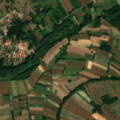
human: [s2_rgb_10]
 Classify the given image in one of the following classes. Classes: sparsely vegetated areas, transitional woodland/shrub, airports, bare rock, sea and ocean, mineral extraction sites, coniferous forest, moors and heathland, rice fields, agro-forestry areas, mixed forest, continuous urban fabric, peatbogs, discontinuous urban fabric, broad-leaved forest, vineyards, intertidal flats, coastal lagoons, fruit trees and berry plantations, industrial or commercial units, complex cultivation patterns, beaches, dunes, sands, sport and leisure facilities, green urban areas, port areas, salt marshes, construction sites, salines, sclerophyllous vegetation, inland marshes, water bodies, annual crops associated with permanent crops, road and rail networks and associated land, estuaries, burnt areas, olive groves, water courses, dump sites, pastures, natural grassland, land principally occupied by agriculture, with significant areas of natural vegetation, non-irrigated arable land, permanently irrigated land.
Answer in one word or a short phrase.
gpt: discontinuous urban fabric, non-irrigated arable land, land principally occupied by agriculture, with significant areas of natural vegetation, inland marshes